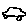
Label: car